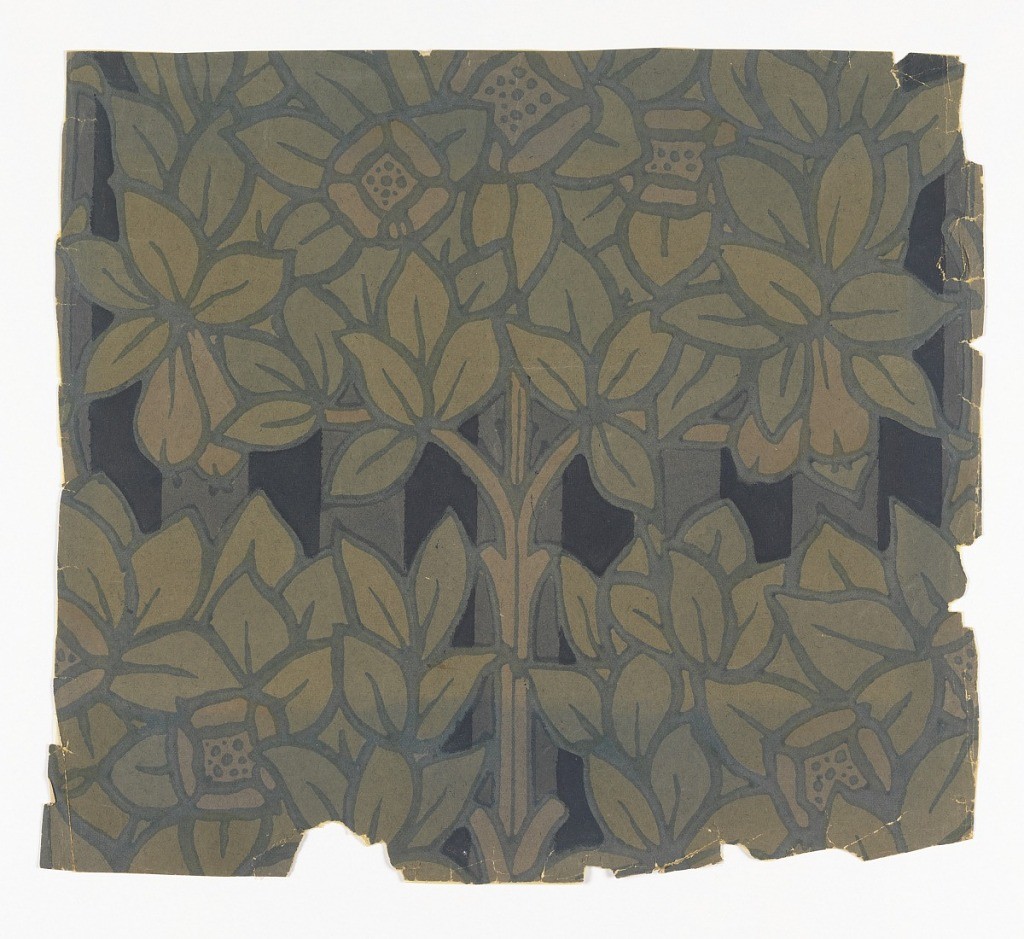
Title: Sidewall
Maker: Sears, Roebuck and Co., founded 1886
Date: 1914
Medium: Machine-printed and embossed
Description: Art nouveau floral and foliate in large scale, printed in shades of blue.